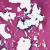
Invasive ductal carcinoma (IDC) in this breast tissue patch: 0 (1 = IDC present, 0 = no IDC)